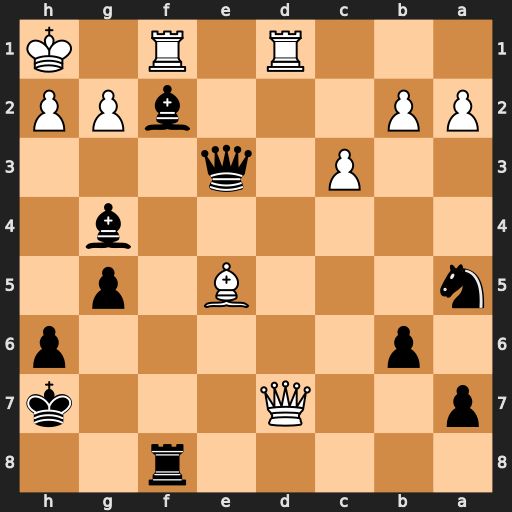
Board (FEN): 5r2/p2Q3k/1p5p/n3B1p1/6b1/2P1q3/PP3bPP/3R1R1K
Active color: b
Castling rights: -
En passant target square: -
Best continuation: Bxd7 Rxd7+ Kg6